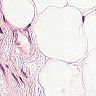
Metastatic tissue present: no